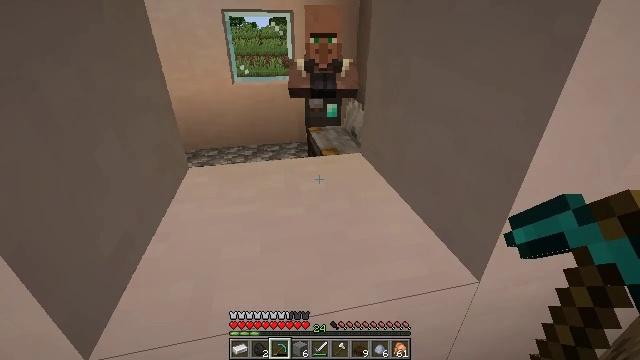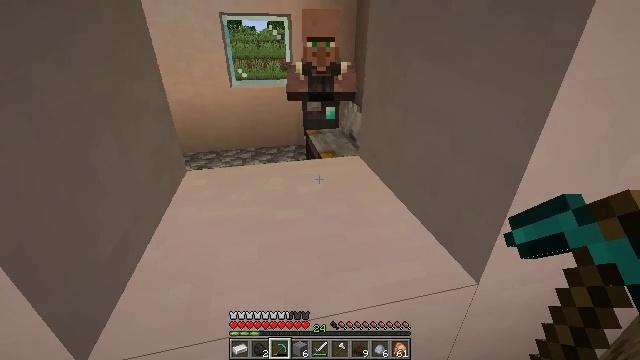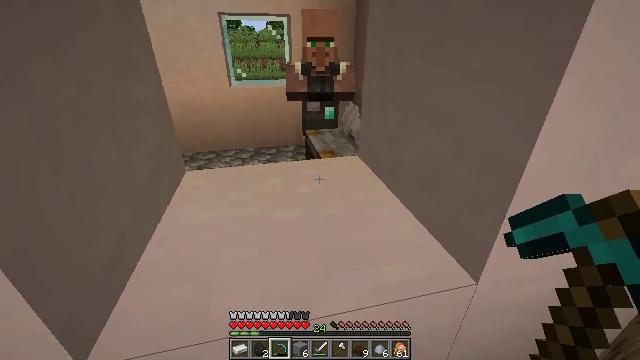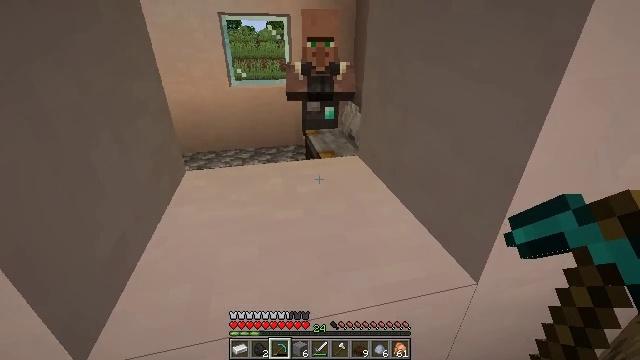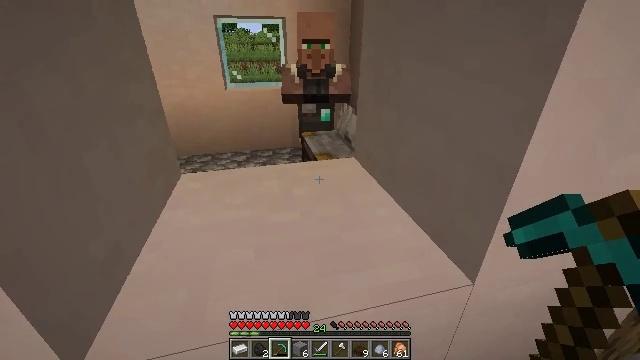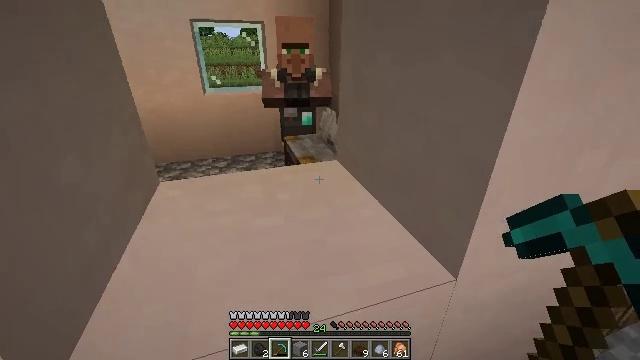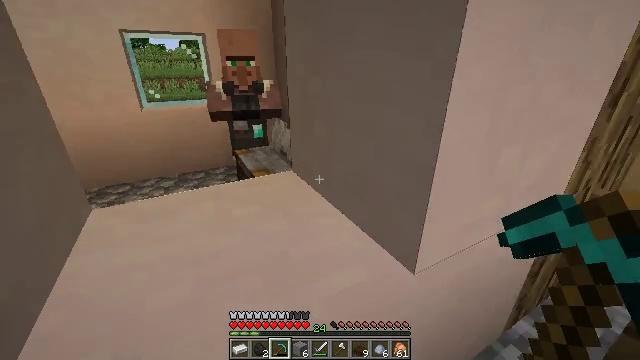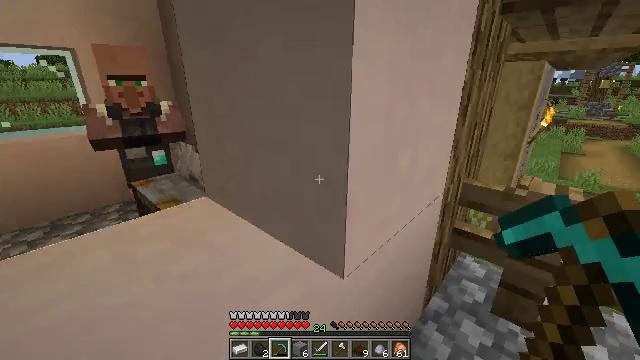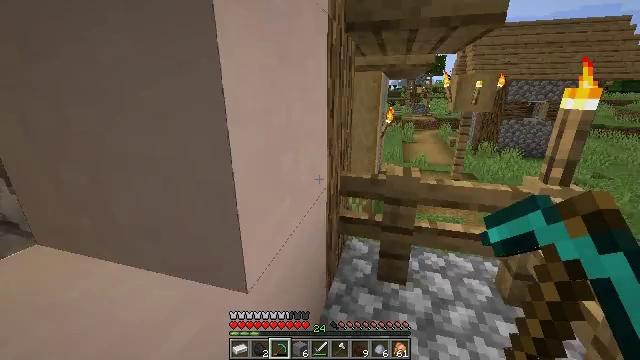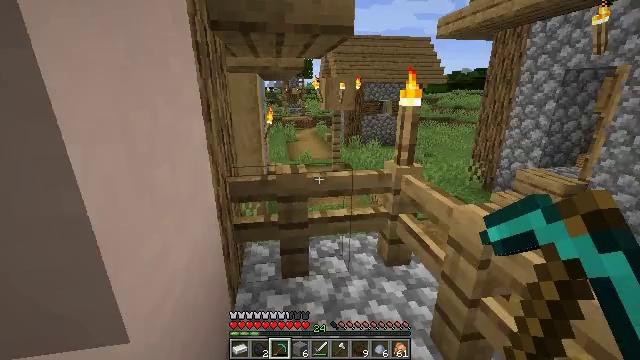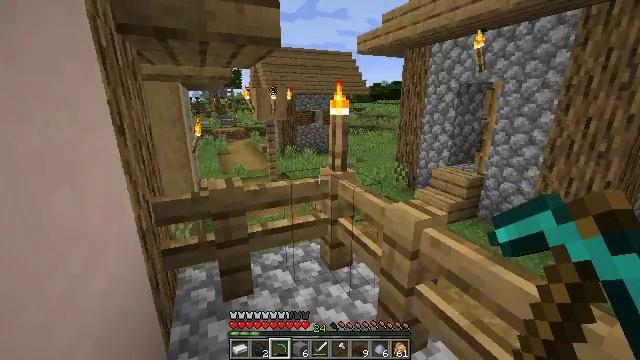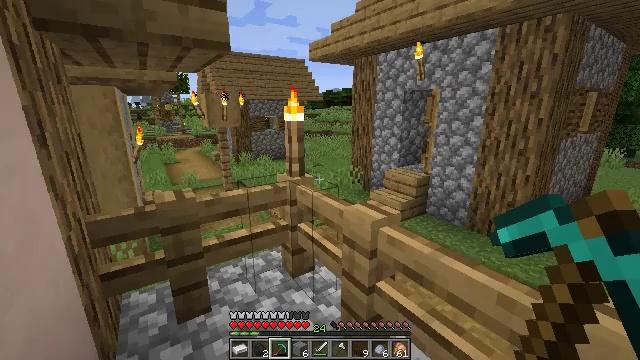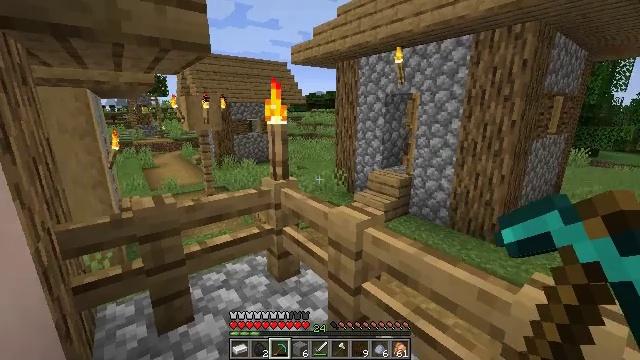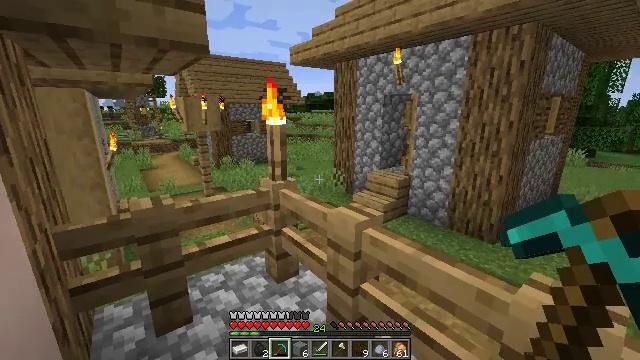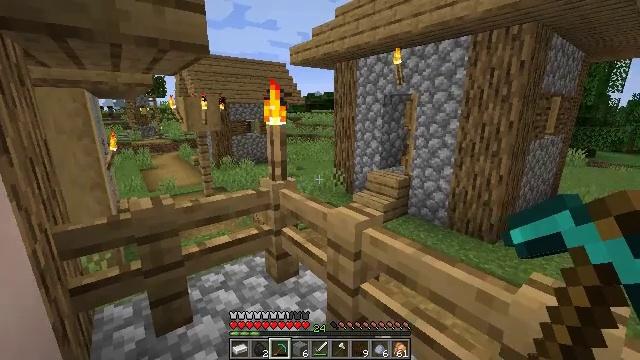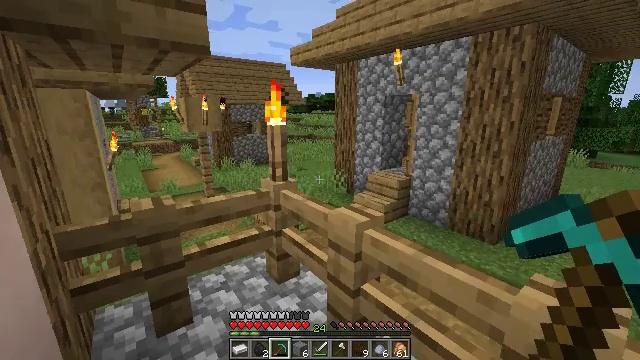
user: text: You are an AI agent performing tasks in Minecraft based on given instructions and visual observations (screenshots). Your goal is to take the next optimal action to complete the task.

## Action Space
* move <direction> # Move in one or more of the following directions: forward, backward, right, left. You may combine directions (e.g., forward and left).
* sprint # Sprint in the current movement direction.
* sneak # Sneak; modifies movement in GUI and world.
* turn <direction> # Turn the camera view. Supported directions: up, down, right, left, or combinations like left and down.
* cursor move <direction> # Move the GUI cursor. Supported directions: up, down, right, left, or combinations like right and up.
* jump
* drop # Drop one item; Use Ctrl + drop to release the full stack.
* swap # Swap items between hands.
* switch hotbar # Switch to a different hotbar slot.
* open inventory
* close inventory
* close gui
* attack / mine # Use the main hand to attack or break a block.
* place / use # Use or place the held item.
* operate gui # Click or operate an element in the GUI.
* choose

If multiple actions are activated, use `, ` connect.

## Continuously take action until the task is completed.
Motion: motion action
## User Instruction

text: Break the white terracotta block.
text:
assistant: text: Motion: no_op
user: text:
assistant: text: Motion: no_op
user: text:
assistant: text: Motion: no_op
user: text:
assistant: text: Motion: no_op
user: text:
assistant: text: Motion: turn right
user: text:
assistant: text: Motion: turn right and up
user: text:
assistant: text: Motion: turn right and up
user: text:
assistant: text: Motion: turn right and up
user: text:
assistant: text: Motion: turn right
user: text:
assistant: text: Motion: turn right and up
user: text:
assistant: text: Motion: turn right and up
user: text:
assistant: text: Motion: turn right
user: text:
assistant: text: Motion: no_op
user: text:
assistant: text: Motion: no_op
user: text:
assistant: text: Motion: no_op
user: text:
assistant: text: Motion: no_op
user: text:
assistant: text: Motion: turn left
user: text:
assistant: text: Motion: turn left
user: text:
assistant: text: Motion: turn left
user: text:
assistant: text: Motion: turn left
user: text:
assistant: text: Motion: turn left
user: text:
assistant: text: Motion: turn left
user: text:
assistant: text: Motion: turn left
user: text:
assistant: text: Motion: turn left
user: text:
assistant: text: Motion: turn left
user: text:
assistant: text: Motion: no_op
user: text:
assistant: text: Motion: no_op
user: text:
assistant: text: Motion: no_op
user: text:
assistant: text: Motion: no_op
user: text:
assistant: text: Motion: no_op